Question: I have an issue where CalloutAccessoryControlTapped never gets called, when the user clicks on a callout. Has this been removed or changed in Apple Maps?
In iOS 5, my call out looked like this:
(Image) Restaurant Name / Address >
When I click the call out, I would get a dialog. In iOS6, my call out looks like this:
RestaurantName / Address
Why has my call out changed in Apple Maps?
Here is what it looks like in iOS 6:

Here is my code:
'''
using System;
using System.Drawing;
using MonoTouch.Foundation;
using MonoTouch.UIKit;
using MonoTouch.MapKit;
using MonoTouch.CoreLocation;
using System.Linq;
using MenuFinderAN.BusinessLogic.MenuFinderServiceReference;
using System.Collections.Generic;
namespace MenuFinderMT
{
public partial class MapUniversalController : UIViewController
{
static bool UserInterfaceIdiomIsPhone {
get { return UIDevice.CurrentDevice.UserInterfaceIdiom == UIUserInterfaceIdiom.Phone; }
}
public AppDelegate AppDelegate { get; set; }
public List<IGrouping<string, RestaurantLocation>> LocationList { get; set; }
public MapUniversalController (List<IGrouping<string, RestaurantLocation>> locationList)
: base (UserInterfaceIdiomIsPhone ? "MapUniversalController_iPhone" : "MapUniversalController_iPad", null)
{
LocationList = locationList;
}
public override void DidReceiveMemoryWarning ()
{
// Releases the view if it doesn't have a superview.
base.DidReceiveMemoryWarning ();
// Release any cached data, images, etc that aren't in use.
}
MKMapView mapView;
public override void ViewDidLoad ()
{
base.ViewDidLoad ();
AppDelegate = UIApplication.SharedApplication.Delegate as AppDelegate;
Title = "Locations";
mapView = new MKMapView (View.Bounds);
mapView.AutoresizingMask = UIViewAutoresizing.FlexibleDimensions;
//mapView.MapType = MKMapType.Standard; // this is the default
//mapView.MapType = MKMapType.Satellite;
//mapView.MapType = MKMapType.Hybrid;
View.AddSubview (mapView);
List<RestaurantLocation> locations = LocationList.SelectMany (x => x).ToList ();
// create our location and zoom
double lat = 0;
double lng = 0;
foreach (RestaurantLocation loc in locations) {
if (loc.Latitude > 0 && lat == 0) {
lat = loc.Latitude;
lng = loc.Longitude;
}
// add a basic annotation
var annotation = new BasicMapAnnotation (new CLLocationCoordinate2D (loc.Latitude, loc.Longitude), loc.Name, loc.Address + ", " + loc.City);
mapView.AddAnnotation (annotation);
}
CLLocationCoordinate2D coords = new CLLocationCoordinate2D (lat, lng);
MKCoordinateSpan span = new MKCoordinateSpan (MilesToLatitudeDegrees (20), MilesToLongitudeDegrees (20, coords.Latitude));
// set the coords and zoom on the map
mapView.Region = new MKCoordinateRegion (coords, span);
// assign the delegate, which handles annotation layout and clicking
mapView.Delegate = new MapDelegate (this, locations);
}
/// <summary>
/// Converts miles to latitude degrees
/// </summary>
public double MilesToLatitudeDegrees (double miles)
{
double earthRadius = 3960.0;
double radiansToDegrees = 180.0 / Math.PI;
return (miles / earthRadius) * radiansToDegrees;
}
/// <summary>
/// Converts miles to longitudinal degrees at a specified latitude
/// </summary>
public double MilesToLongitudeDegrees (double miles, double atLatitude)
{
double earthRadius = 3960.0;
double degreesToRadians = Math.PI / 180.0;
double radiansToDegrees = 180.0 / Math.PI;
// derive the earth's radius at that point in latitude
double radiusAtLatitude = earthRadius * Math.Cos (atLatitude * degreesToRadians);
return (miles / radiusAtLatitude) * radiansToDegrees;
}
public override void ViewDidUnload ()
{
base.ViewDidUnload ();
// Clear any references to subviews of the main view in order to
// allow the Garbage Collector to collect them sooner.
//
// e.g. myOutlet.Dispose (); myOutlet = null;
ReleaseDesignerOutlets ();
}
}
// The map delegate is much like the table delegate.
class MapDelegate : MKMapViewDelegate
{
protected string annotationIdentifier = "BasicAnnotation";
MapUniversalController mapUniversalController;
List<RestaurantLocation> locations;
public MapDelegate (MapUniversalController mapUniversalController, List<RestaurantLocation> locations)
{
this.mapUniversalController = mapUniversalController;
this.locations = locations;
}
/// <summary>
/// This is very much like the GetCell method on the table delegate
/// </summary>
public override MKAnnotationView GetViewForAnnotation (MKMapView mapView, NSObject annotation)
{
// try and dequeue the annotation view
MKAnnotationView annotationView = mapView.DequeueReusableAnnotation (annotationIdentifier);
// if we couldn't dequeue one, create a new one
if (annotationView == null)
annotationView = new MKPinAnnotationView (annotation, annotationIdentifier);
else // if we did dequeue one for reuse, assign the annotation to it
annotationView.Annotation = annotation;
// configure our annotation view properties
annotationView.CanShowCallout = true;
(annotationView as MKPinAnnotationView).AnimatesDrop = true;
(annotationView as MKPinAnnotationView).PinColor = MKPinAnnotationColor.Green;
annotationView.Selected = true;
// you can add an accessory view, in this case, we'll add a button on the right, and an image on the left
annotationView.RightCalloutAccessoryView = UIButton.FromType (UIButtonType.DetailDisclosure);
annotationView.LeftCalloutAccessoryView = new UIImageView (UIImage.FromBundle ("Images/Icons/MenuFinder_Logo-29x29.png"));
return annotationView;
}
public override void CalloutAccessoryControlTapped (MKMapView mapView, MKAnnotationView view, UIControl control)
{
var annotation = view.Annotation;
var coords = (annotation as MKAnnotation).Coordinate;
RestaurantLocation restaurantLocation = locations.Where (a => a.Latitude == coords.Latitude && a.Longitude == coords.Longitude).FirstOrDefault ();
UIAlertView alertt = new UIAlertView ("Directions?", "Would you like directions?", null, "Yes", null);
alertt.AddButton ("No");
alertt.Clicked += delegate(object sender, UIButtonEventArgs e) {
if (e.ButtonIndex == 0) {
double slat = (double)mapUniversalController.AppDelegate.Latitude;
double slng = (double)mapUniversalController.AppDelegate.Longitude;
string saddr = slat.ToString () + "," + slng.ToString ();
string daddr = coords.Latitude.ToString () + "," + coords.Longitude.ToString ();
NSUrl url = new NSUrl ("http://maps.google.com/maps?saddr=" + saddr + "&daddr=" + daddr);
UIApplication.SharedApplication.OpenUrl (url);
} else {
mapUniversalController.AppDelegate.CurrentRestaurantLocation = restaurantLocation;
// Pass the selected object to the new view controller.
mapUniversalController.NavigationController.PushViewController (new RestaurantDetailsUniversalController (), true);
}
};
alertt.Show ();
}
// as an optimization, you should override this method to add or remove annotations as the
// map zooms in or out.
public override void RegionChanged (MKMapView mapView, bool animated)
{
}
}
class BasicMapAnnotation : MKAnnotation
{
/// <summary>
/// The location of the annotation
/// </summary>
public override CLLocationCoordinate2D Coordinate { get; set; }
protected string title;
protected string subtitle;
/// <summary>
/// The title text
/// </summary>
public override string Title
{ get { return title; } }
/// <summary>
/// The subtitle text
/// </summary>
public override string Subtitle
{ get { return subtitle; } }
public BasicMapAnnotation (CLLocationCoordinate2D coordinate, string title, string subTitle)
: base()
{
this.Coordinate = coordinate;
this.title = title;
this.subtitle = subTitle;
}
}
'''
}
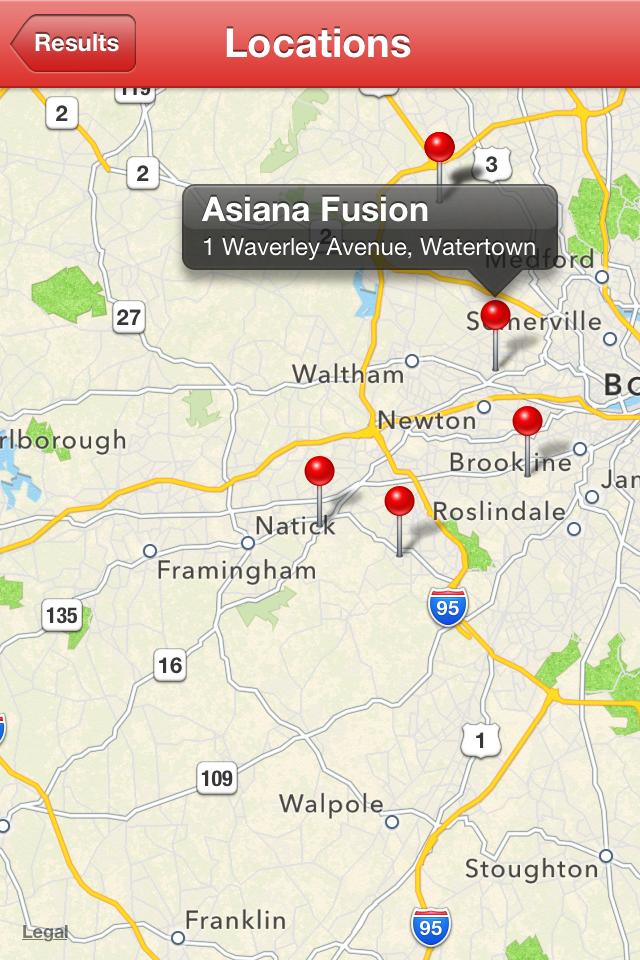
Answer: The delegate handling behavior has changed slightly with iOS 6. Make sure you assign the MapDelegate before adding any annotations.
<URL> Set the Delegate or all events before setting properties or using the instance